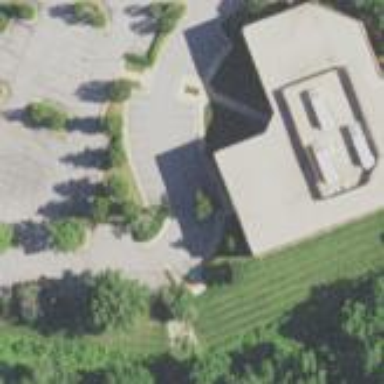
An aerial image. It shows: Commercial building.